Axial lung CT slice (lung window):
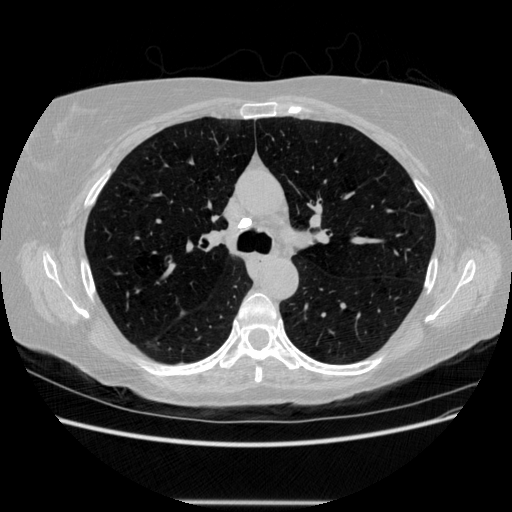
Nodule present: no